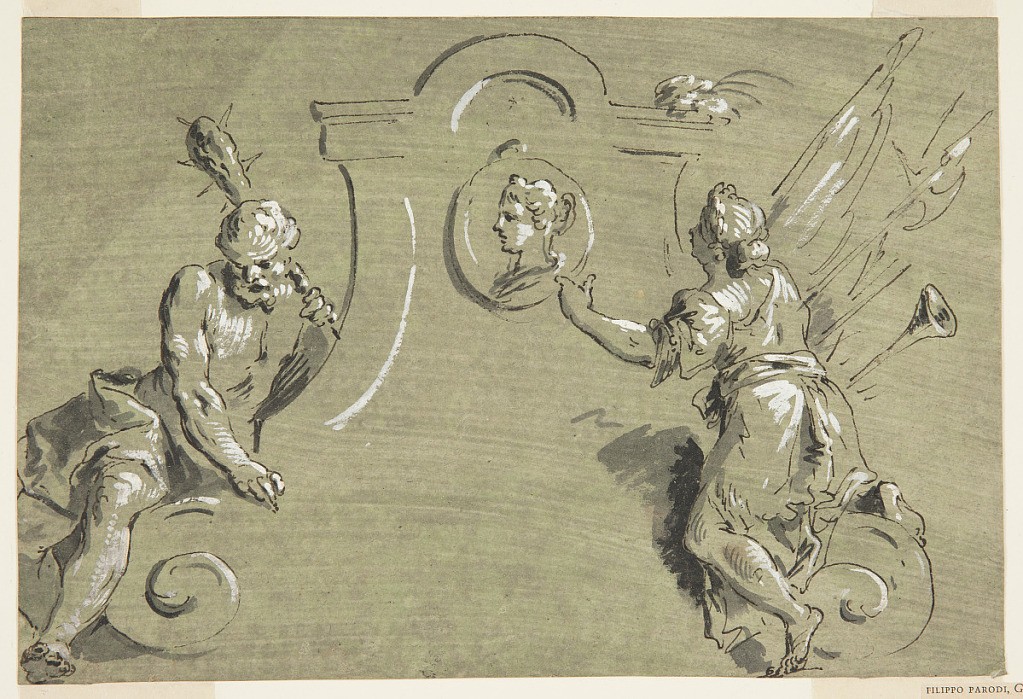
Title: Project for Part of a Painted Decoration
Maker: Pietro Antonio Novelli, Italian, 1728 - 1804
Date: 1750–75
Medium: Pen and black ink; brush and black wash and white gouache over a green crayon wash.
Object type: Drawing
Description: Hercules is seated on the left volute of a pediment featuring a medallion portrait of a woman. On the right volute, a woman is seated against a background of a trophy with attributes of war. She gestures toward the medallion.